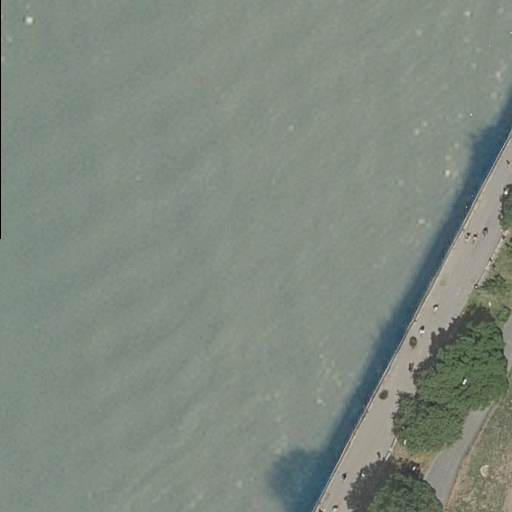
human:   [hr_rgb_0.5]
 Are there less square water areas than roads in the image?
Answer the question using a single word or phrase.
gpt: yes

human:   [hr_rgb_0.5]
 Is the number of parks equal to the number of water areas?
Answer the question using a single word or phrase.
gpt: yes

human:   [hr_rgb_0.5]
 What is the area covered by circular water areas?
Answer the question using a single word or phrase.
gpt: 0m2

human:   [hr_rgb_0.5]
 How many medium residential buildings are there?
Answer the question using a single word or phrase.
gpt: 0

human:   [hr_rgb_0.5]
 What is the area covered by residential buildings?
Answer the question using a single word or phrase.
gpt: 0m2

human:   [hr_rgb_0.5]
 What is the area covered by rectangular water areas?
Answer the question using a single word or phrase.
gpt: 8977m2

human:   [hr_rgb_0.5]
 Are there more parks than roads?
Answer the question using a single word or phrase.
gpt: no

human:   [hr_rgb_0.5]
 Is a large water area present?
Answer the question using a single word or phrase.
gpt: yes

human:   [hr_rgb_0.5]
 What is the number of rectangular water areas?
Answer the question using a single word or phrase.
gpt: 1

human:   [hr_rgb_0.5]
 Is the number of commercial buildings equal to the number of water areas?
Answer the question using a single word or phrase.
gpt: no

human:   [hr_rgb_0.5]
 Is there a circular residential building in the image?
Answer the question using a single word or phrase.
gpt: no

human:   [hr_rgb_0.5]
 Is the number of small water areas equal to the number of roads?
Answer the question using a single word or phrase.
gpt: no

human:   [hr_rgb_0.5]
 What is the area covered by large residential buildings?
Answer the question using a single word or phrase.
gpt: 0m2

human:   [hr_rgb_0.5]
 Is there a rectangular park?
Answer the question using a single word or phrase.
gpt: yes

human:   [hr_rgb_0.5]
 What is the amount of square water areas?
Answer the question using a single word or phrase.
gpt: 0

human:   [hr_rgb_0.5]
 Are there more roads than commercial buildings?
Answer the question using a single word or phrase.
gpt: yes

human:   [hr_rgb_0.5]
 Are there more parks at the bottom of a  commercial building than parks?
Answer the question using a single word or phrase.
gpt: no

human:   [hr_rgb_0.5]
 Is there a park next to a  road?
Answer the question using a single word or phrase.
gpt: yes

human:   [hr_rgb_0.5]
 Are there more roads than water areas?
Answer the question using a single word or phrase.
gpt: yes

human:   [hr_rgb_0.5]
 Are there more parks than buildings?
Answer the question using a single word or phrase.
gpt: yes

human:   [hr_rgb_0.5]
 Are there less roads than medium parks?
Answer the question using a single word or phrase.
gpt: no

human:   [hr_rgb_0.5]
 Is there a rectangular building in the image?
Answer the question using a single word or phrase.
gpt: no

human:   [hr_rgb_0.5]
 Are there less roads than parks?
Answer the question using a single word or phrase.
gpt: no

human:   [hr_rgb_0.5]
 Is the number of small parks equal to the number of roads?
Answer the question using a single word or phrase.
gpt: no

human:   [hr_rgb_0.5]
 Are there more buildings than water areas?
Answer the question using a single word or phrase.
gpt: no

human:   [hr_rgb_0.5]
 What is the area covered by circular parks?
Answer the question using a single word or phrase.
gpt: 0m2

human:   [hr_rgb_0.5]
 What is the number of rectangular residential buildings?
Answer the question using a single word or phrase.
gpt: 0

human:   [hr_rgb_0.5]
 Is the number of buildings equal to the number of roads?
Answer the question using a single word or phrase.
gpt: no

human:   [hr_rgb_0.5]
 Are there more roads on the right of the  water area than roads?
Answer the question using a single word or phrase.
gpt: no

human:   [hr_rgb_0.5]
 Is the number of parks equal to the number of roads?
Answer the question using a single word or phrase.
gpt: no

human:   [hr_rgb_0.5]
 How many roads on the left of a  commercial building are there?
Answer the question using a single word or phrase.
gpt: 0

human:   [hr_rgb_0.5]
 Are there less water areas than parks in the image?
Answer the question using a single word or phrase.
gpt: no

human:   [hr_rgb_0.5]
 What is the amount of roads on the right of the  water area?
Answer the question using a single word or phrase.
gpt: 2

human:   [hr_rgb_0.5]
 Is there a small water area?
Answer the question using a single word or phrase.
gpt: no

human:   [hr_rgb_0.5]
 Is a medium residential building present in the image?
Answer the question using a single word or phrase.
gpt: no

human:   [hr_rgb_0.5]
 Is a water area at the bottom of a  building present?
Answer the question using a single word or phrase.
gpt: no